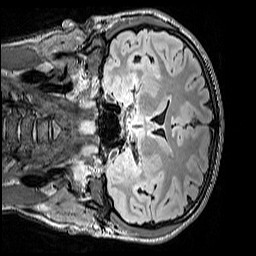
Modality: FLAIR
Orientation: coronal
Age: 13
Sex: female
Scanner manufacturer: siemens
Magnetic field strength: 3 T
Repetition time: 5 s
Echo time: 0.388 s